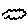
Label: cloud